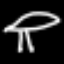
Label: mushroom